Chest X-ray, PA view. Patient: 54 years old, sex F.
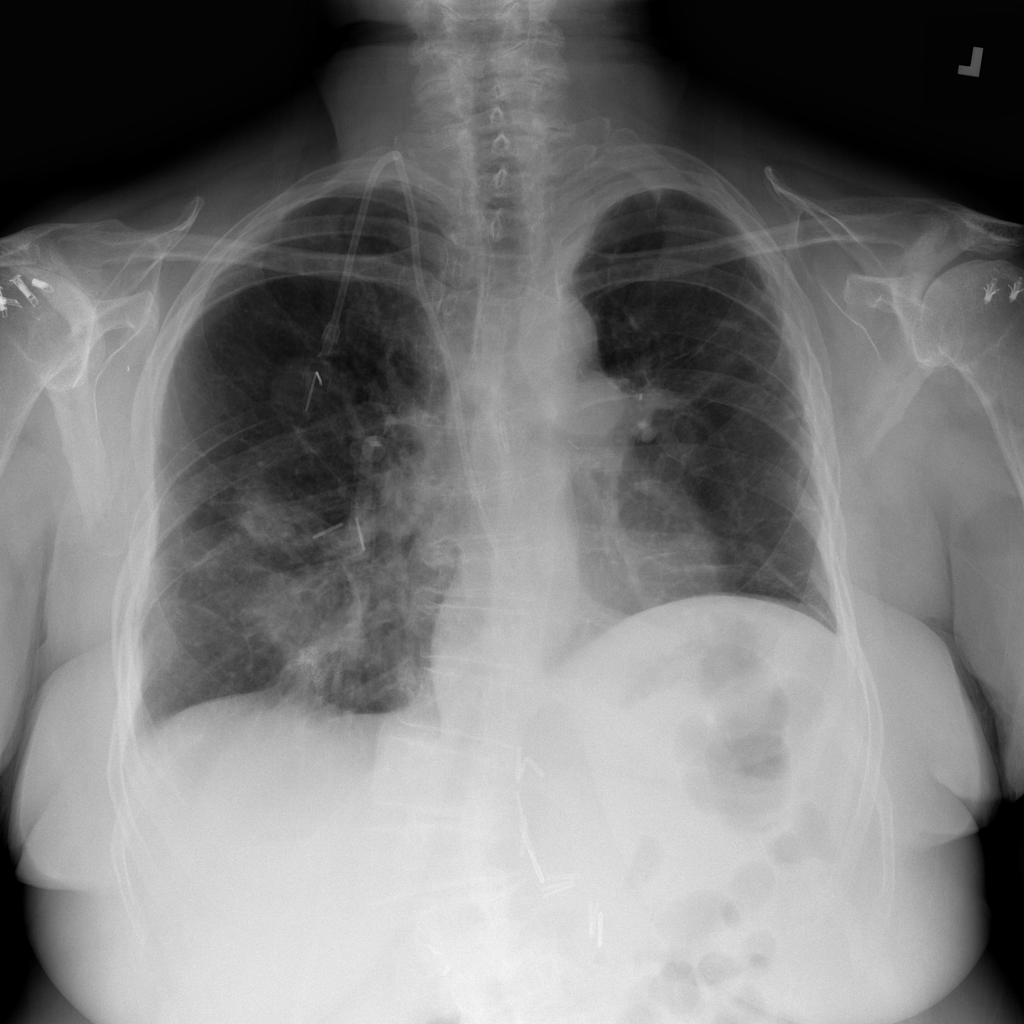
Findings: No Finding